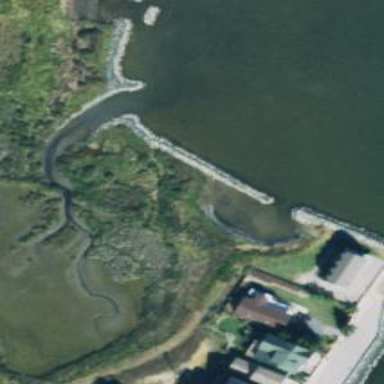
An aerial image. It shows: Breakwater structure.